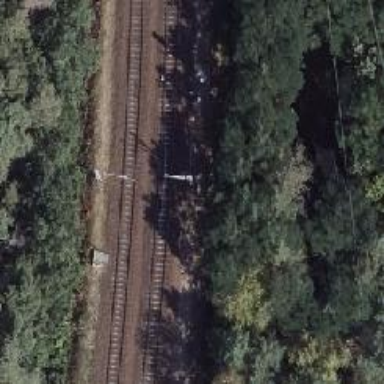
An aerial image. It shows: Railway with electrified contact lines running along embankment.